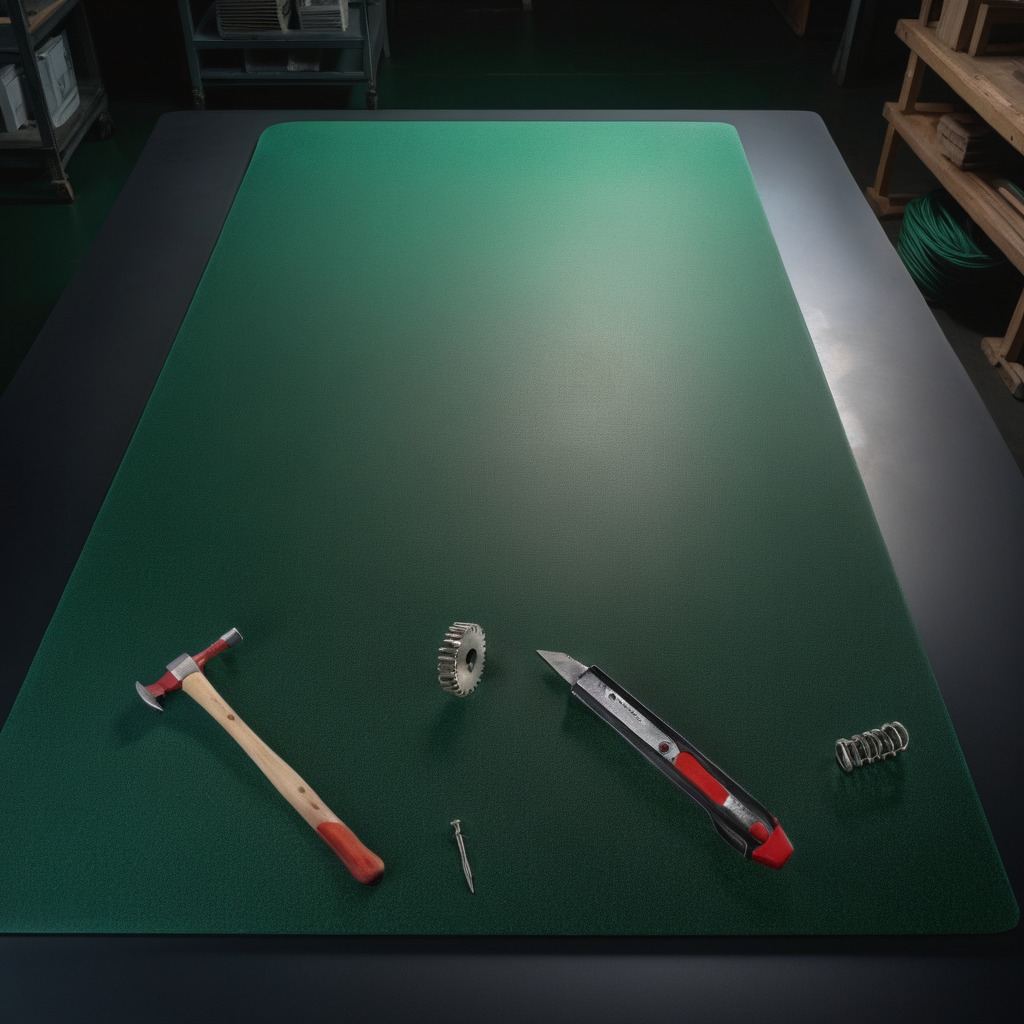
A steel gear with teeth, a utility knife, a hammer, an iron nail, and a coiled metal spring are lying on the clean granite tabletop inside a workshop at night.